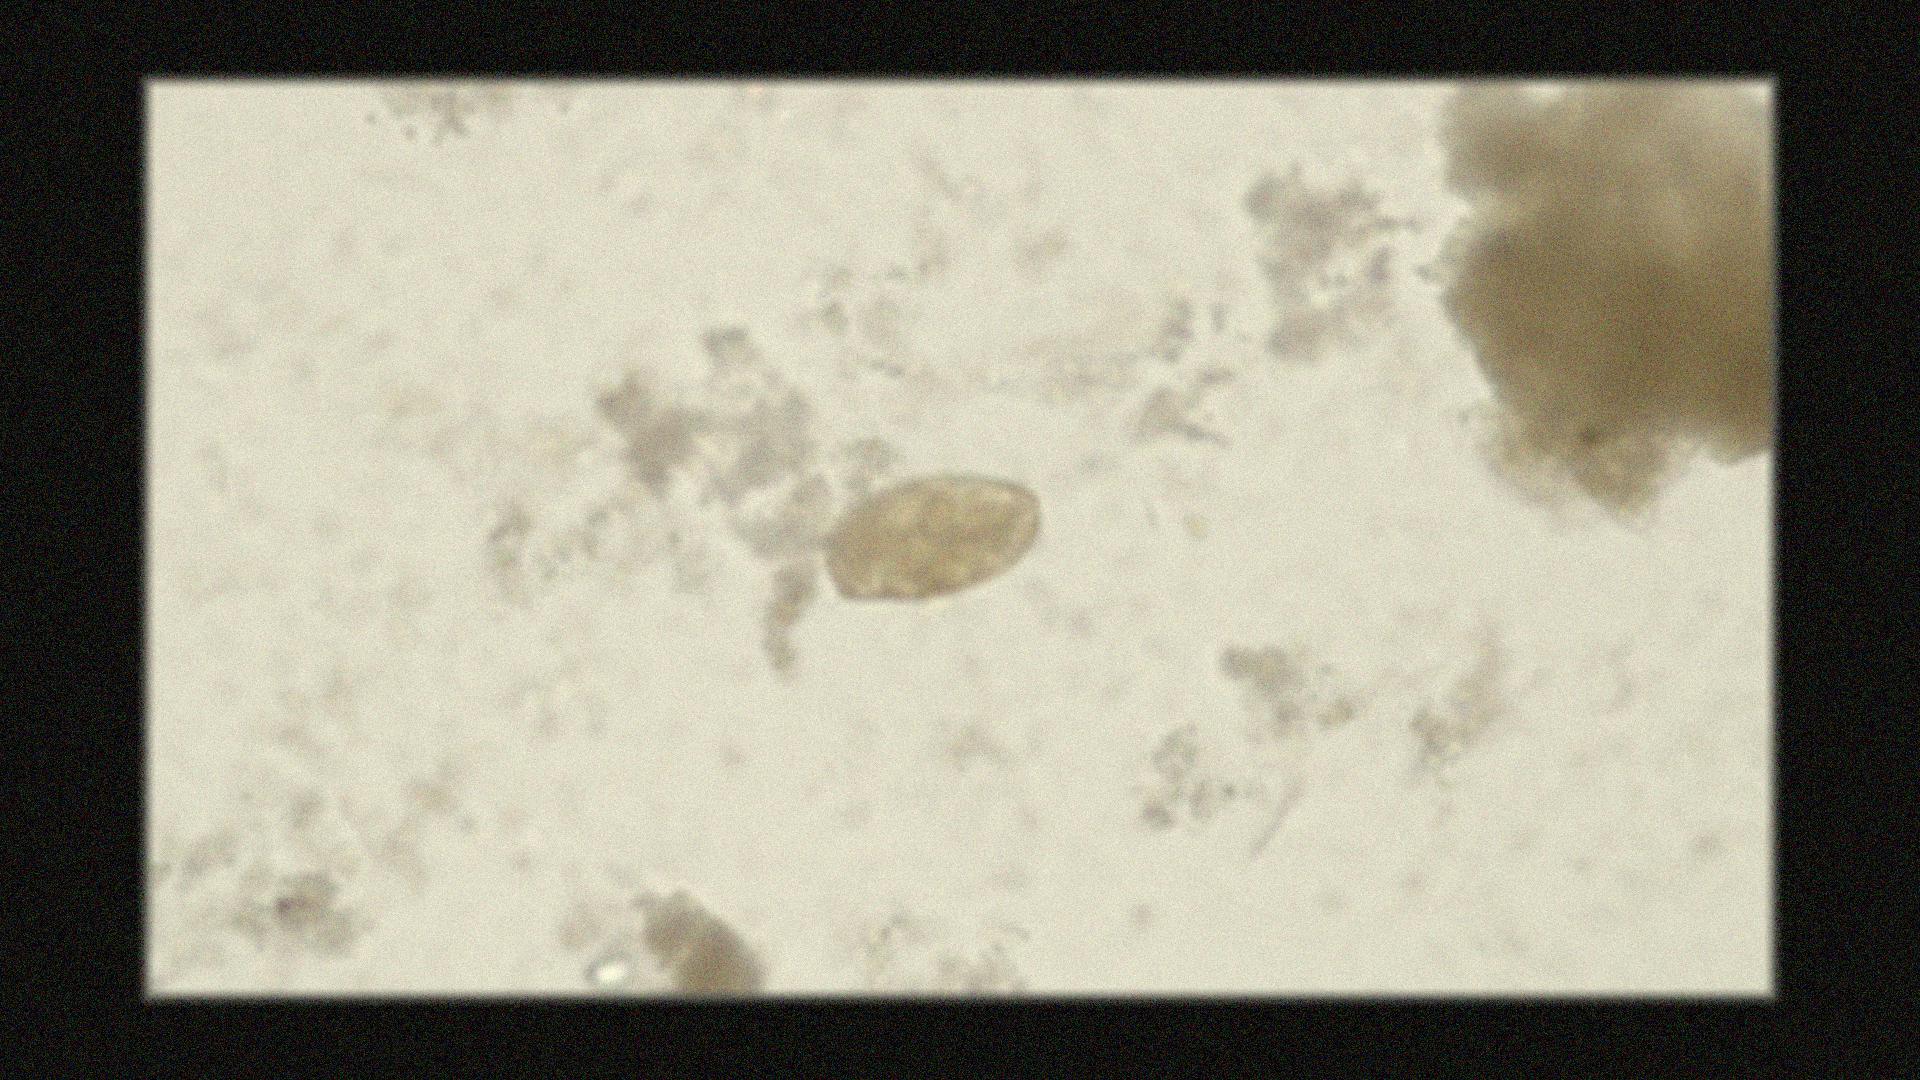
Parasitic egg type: Paragonimus spp